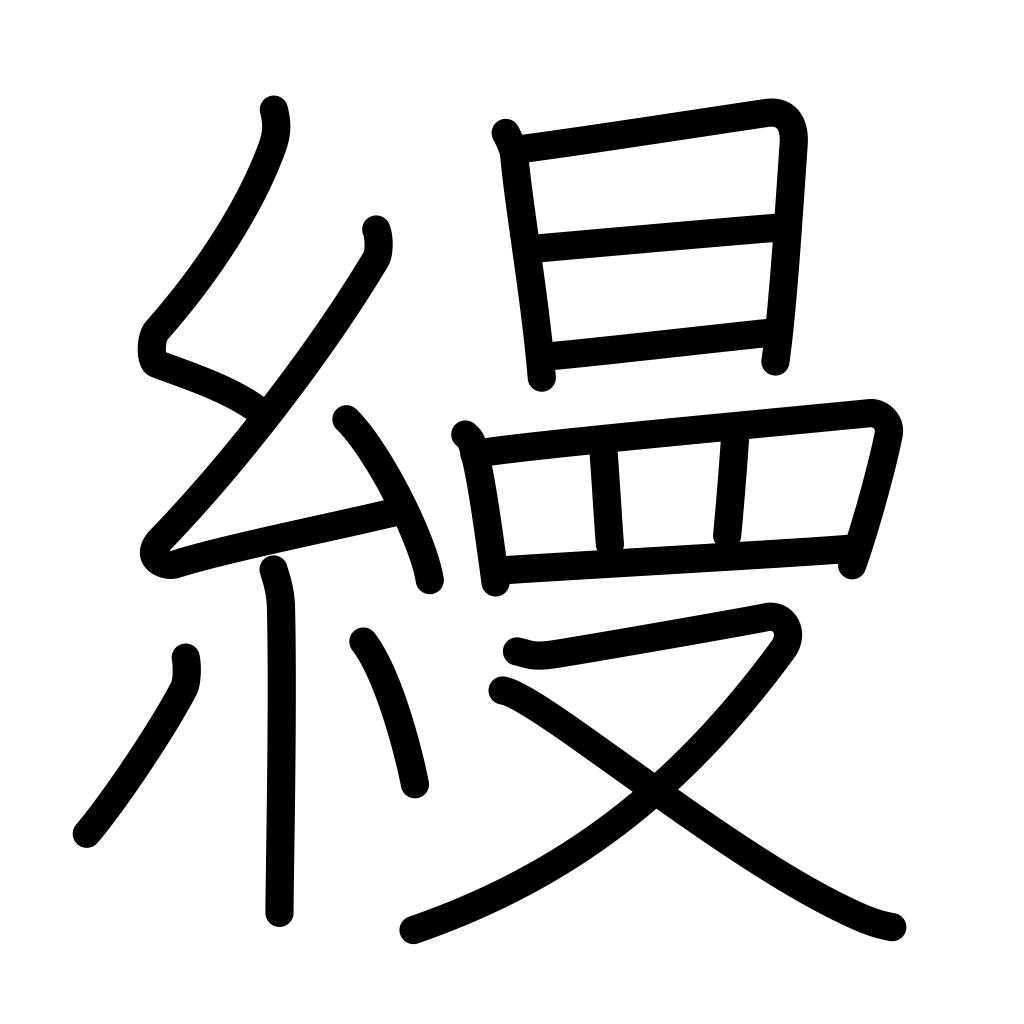
Meaning: unpatterned silk, loose